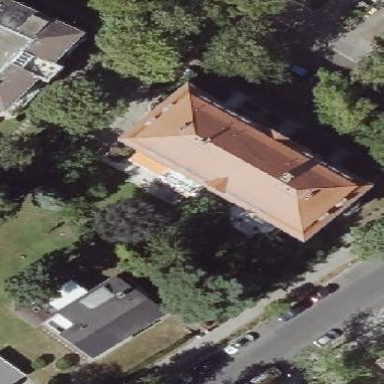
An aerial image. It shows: Apartments building with mansard roof.